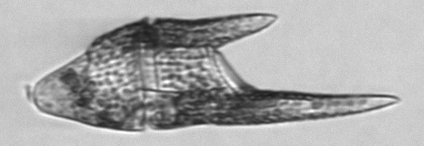
Label: Tripos_furca